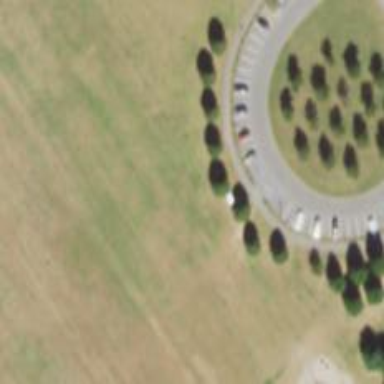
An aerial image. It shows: Path.